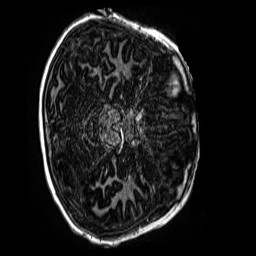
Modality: MP2RAGE
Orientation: axial
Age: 11
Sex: male
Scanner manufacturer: siemens
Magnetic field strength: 3 T
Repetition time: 4 s
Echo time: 0.00299 s